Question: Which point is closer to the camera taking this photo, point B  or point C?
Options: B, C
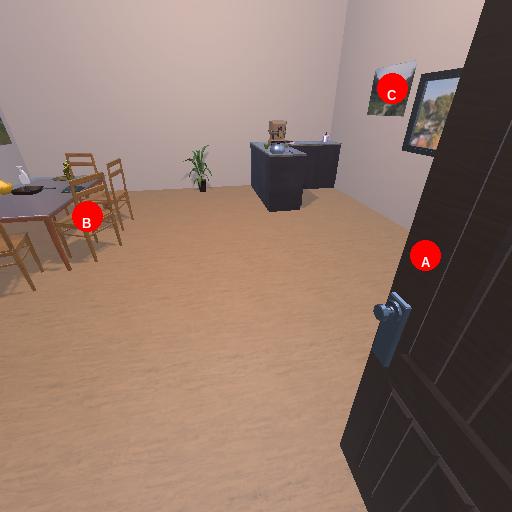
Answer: B